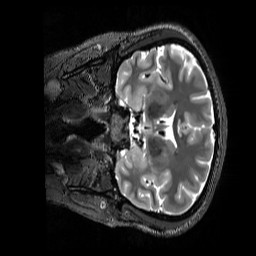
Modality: T2w
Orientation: coronal
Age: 28
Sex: female
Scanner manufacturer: siemens
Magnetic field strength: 3 T
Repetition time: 3.2 s
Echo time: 0.728 s